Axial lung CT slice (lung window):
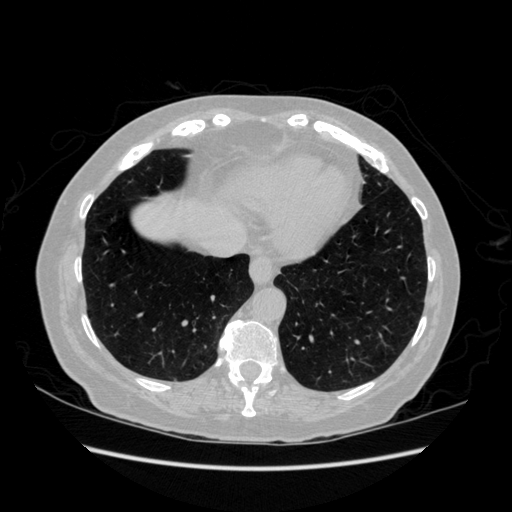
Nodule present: no